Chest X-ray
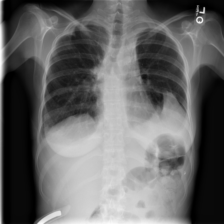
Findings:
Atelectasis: negative
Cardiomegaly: negative
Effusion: negative
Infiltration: negative
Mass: negative
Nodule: negative
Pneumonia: negative
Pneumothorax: negative
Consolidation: positive
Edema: negative
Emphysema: negative
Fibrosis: negative
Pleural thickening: positive
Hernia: negative